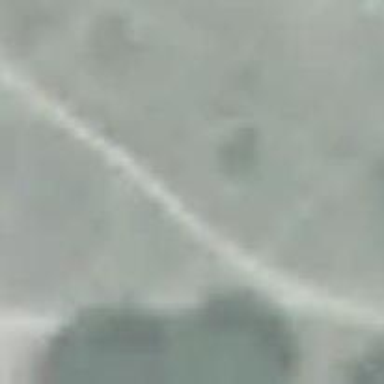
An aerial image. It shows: Dirt path.